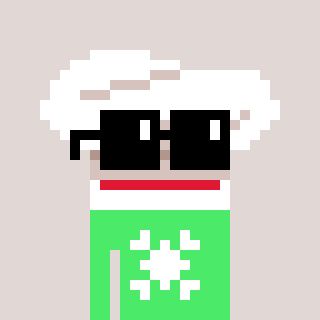
a pixel art character with square black sunglasses, a chef hat-shaped head and a teal-colored body on a warm background